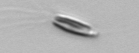
Label: Chrysochromulina